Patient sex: M
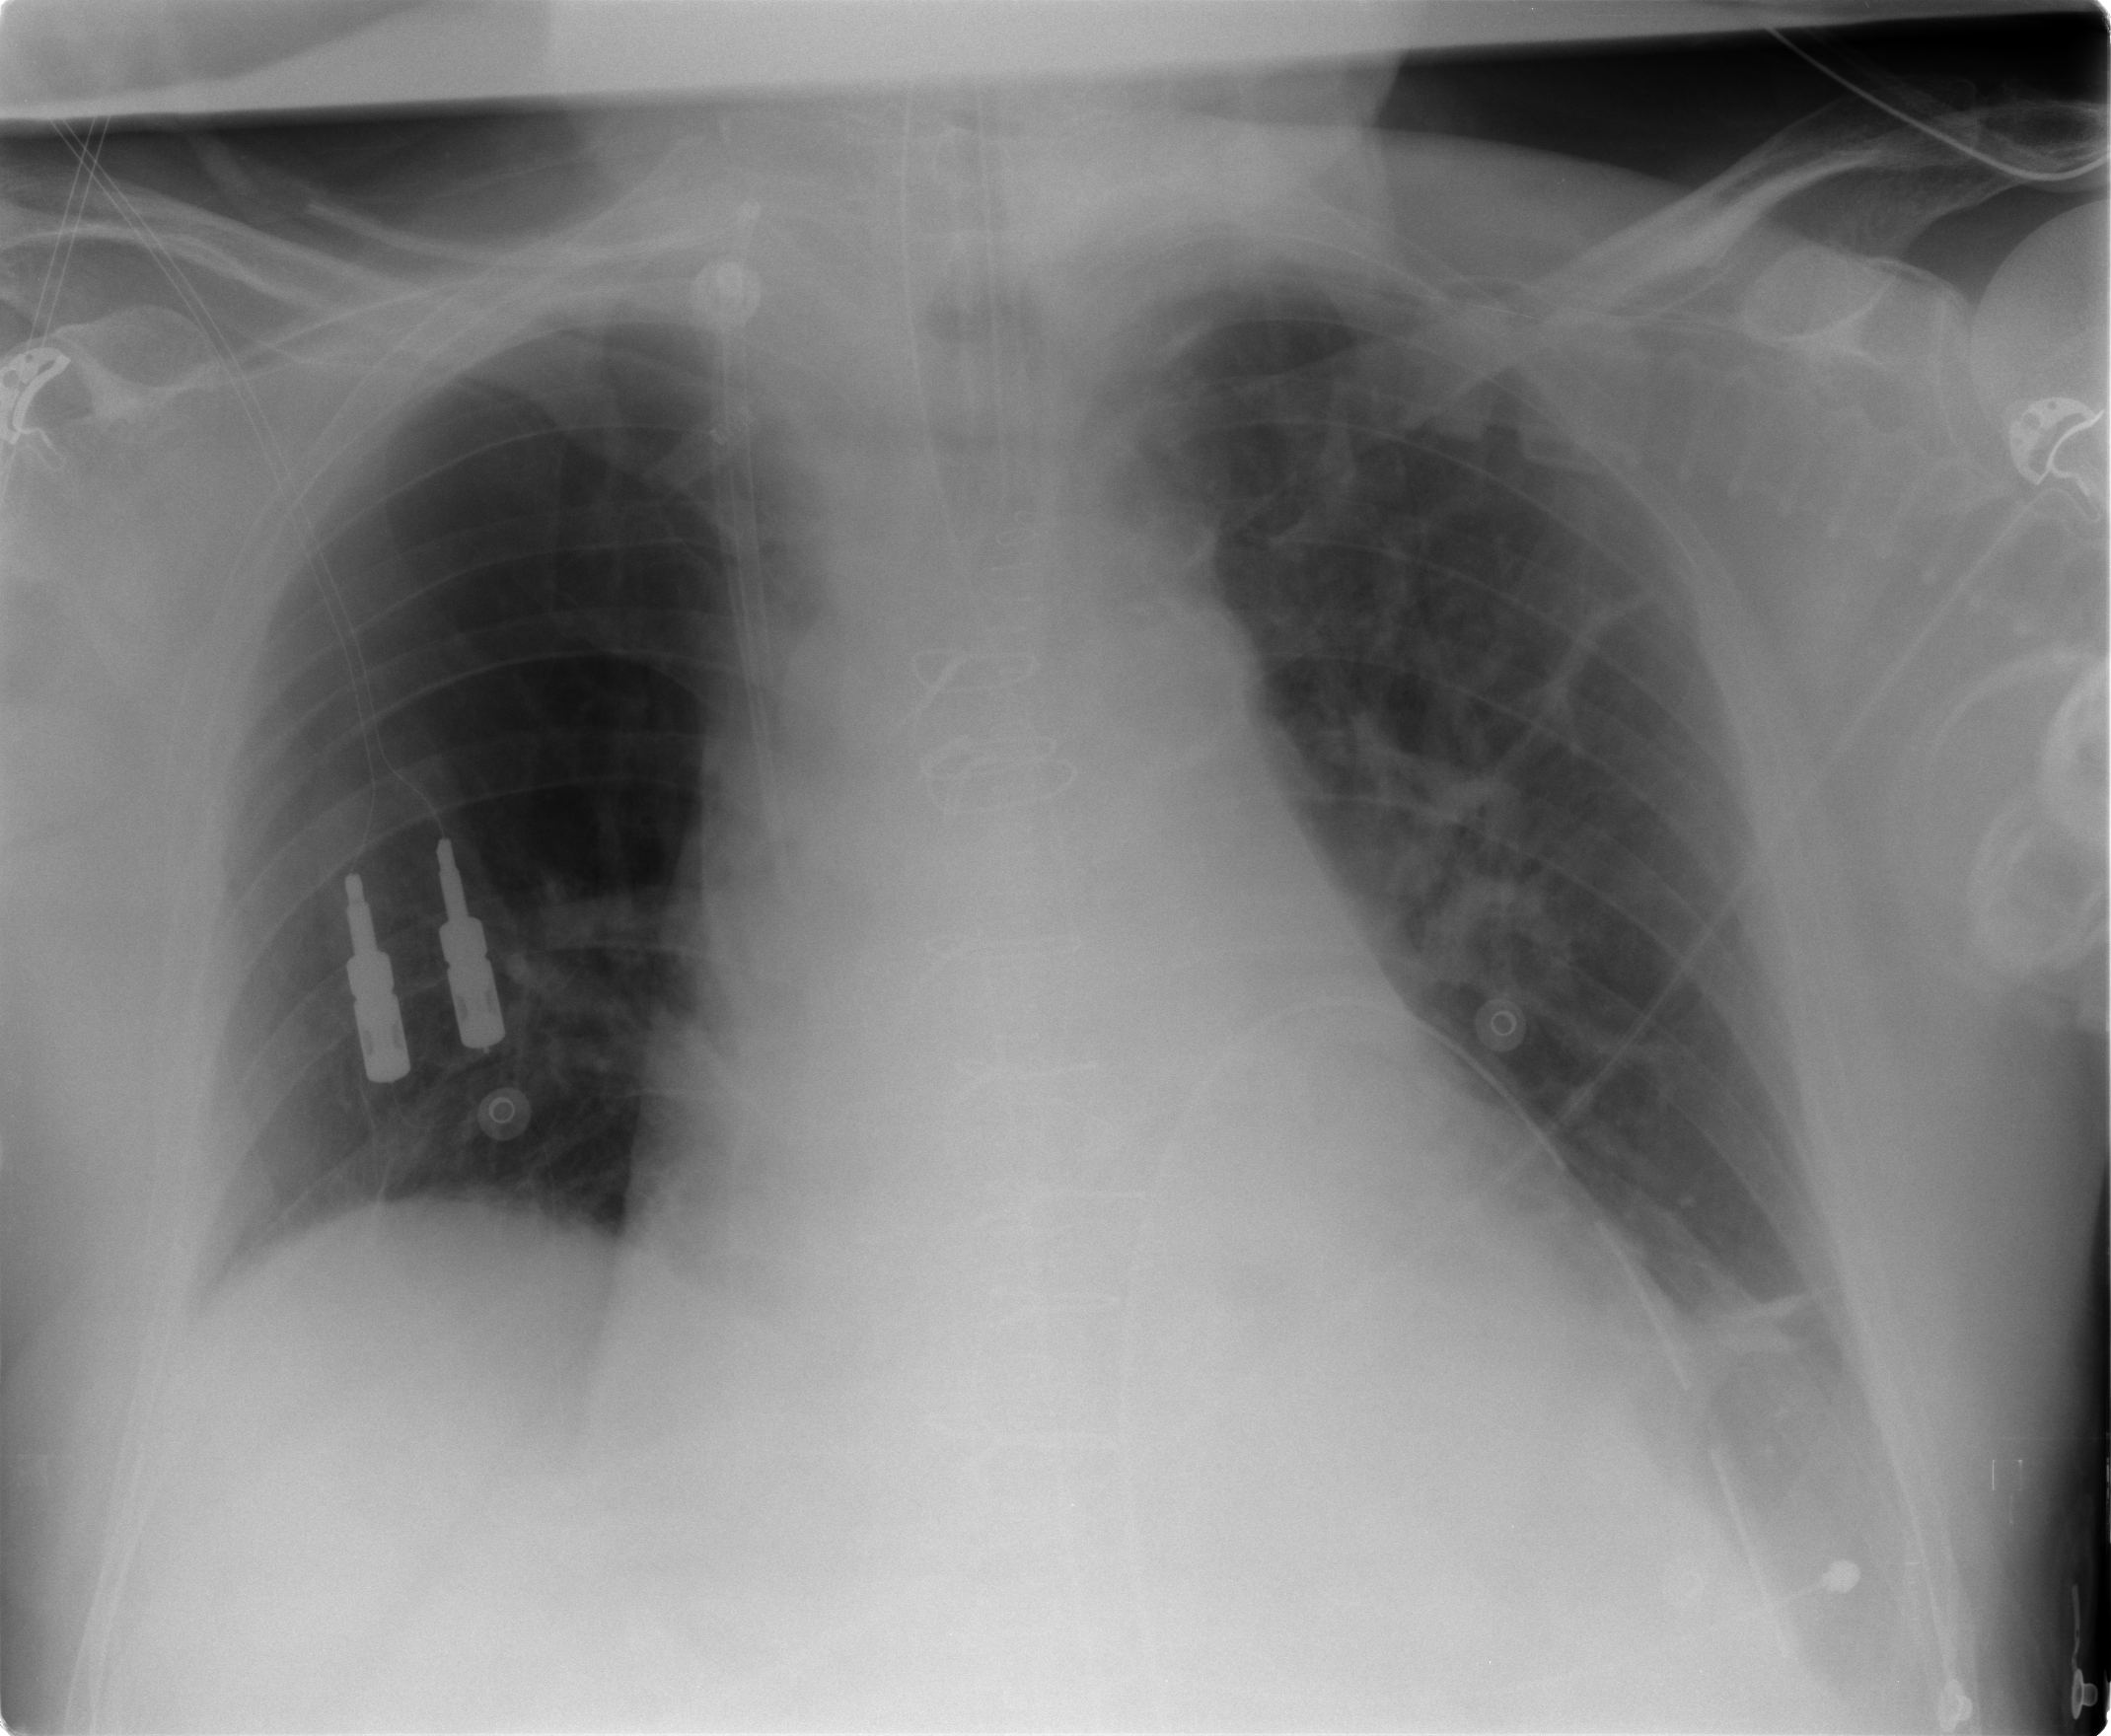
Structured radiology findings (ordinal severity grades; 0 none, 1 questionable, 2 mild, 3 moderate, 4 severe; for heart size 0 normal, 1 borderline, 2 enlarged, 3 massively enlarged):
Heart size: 0
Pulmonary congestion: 2
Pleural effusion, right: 0
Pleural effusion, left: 2
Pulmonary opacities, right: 0
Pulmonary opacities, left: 0
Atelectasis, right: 2
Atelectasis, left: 2